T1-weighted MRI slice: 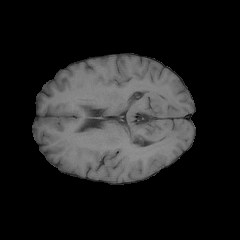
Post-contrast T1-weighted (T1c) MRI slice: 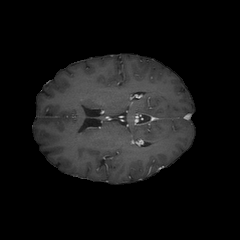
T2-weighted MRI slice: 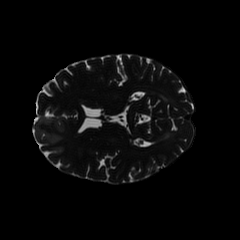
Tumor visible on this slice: yes